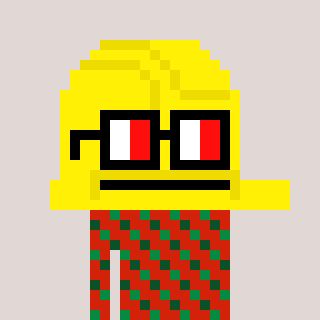
a pixel art character with square glasses with black frames and red eyes, a construction helmet-shaped head and a red-colored body on a warm background